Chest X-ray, PA view. Patient: 43 years old, sex M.
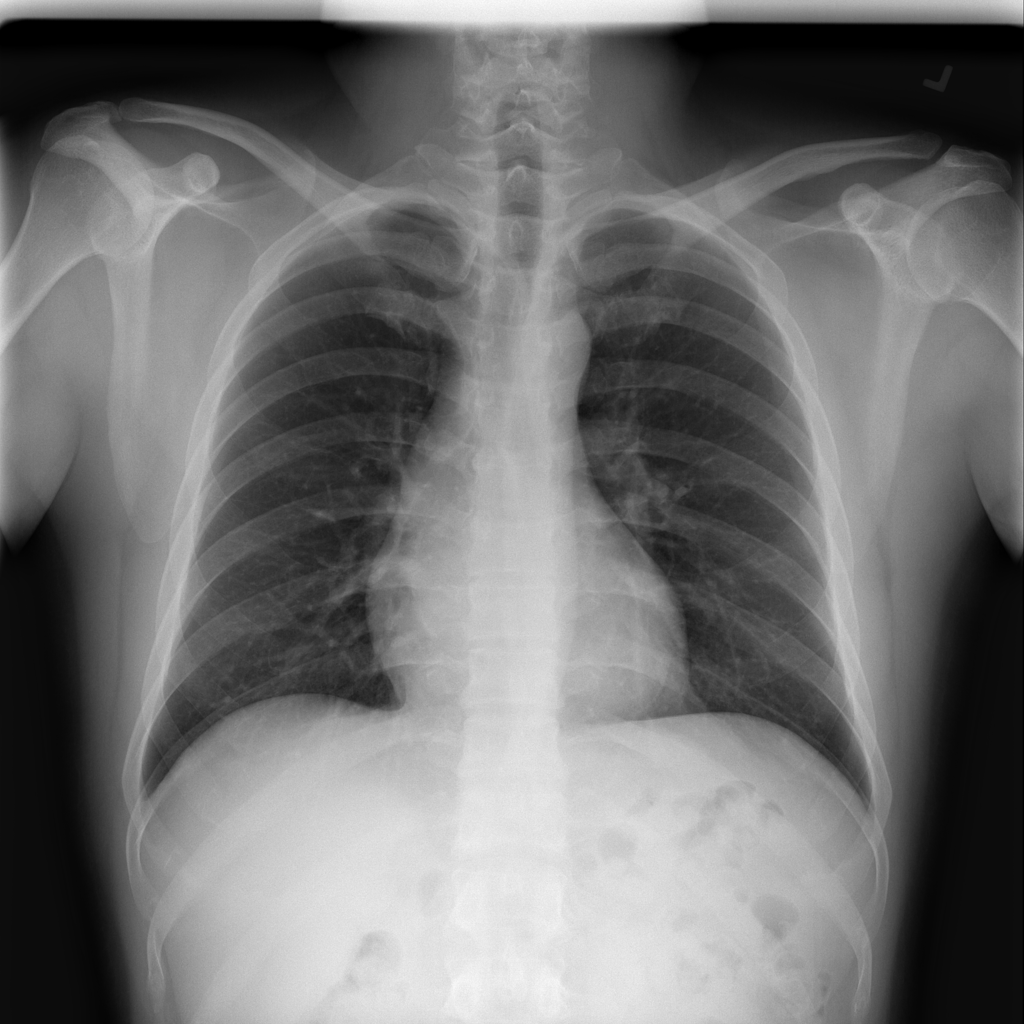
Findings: No Finding